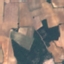
Land use / land cover class: PermanentCrop